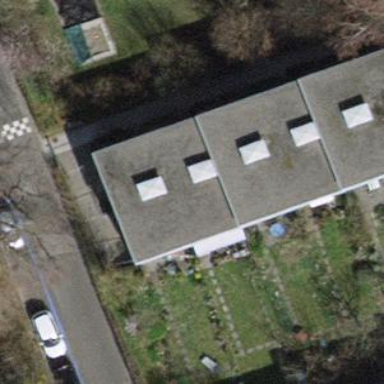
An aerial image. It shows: Flat roof terrace building.